【题型】填空题　【知识点】平面几何　【难度】easy
如图，一个水平放置的平面图形 $OABC$ 的斜二测直观图是直角梯形 $O'A'B'C'$，其中 $O'A' \parallel B'C'$，$\angle O'A'B' = 90^\circ$，$O'A' = 2B'C' = 4$，$A'B' = 2$，则平面图形 $OABC$ 的面积为$\underline{\quad\quad}$。

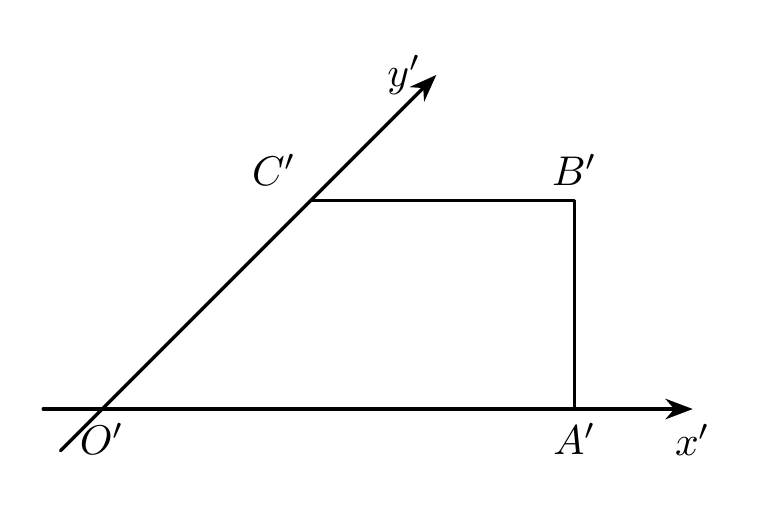
【解答】
【答案】$12\sqrt{2}$

【详解】由直角梯形 $O'A'B'C'$ 可得 $OC = 2O'C'$，$\angle COA = 90^\circ$，$BC = B'C' = 2$，

$OA = O'A' = 4$，

而 $O'C' = \sqrt{4 + 4} = 2\sqrt{2}$，故 $OC = 4\sqrt{2}$，

故直角梯形 $OABC$ 的面积为 $\dfrac{1}{2} \times 4\sqrt{2} \times (2 + 4) = 12\sqrt{2}$，

故答案为：$12\sqrt{2}$。